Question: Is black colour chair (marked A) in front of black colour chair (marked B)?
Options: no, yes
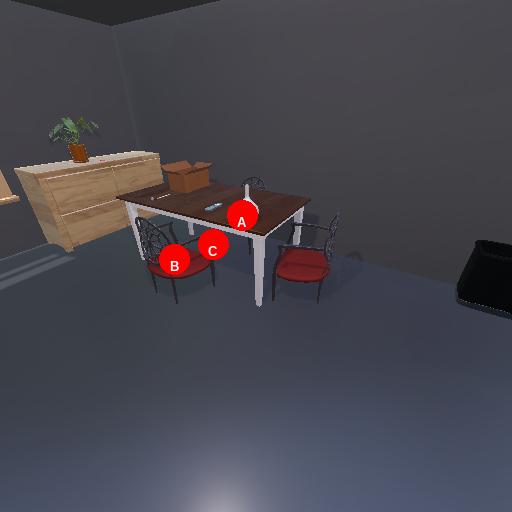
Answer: no